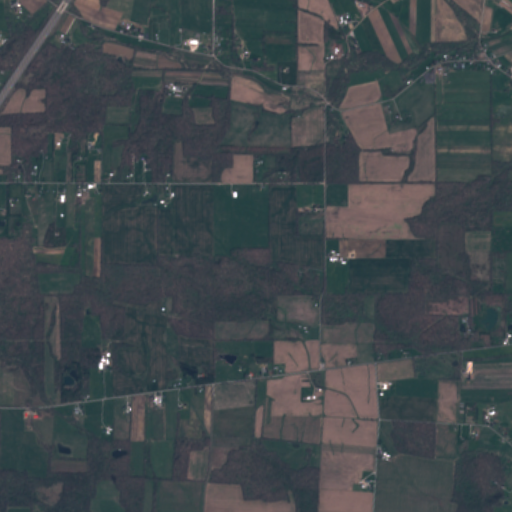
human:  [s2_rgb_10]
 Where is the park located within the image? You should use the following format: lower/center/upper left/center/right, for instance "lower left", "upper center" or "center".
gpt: The park is located in the upper left of the image.
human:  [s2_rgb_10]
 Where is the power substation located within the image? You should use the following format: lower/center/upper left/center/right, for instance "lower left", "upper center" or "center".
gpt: The power substation is located in the lower center of the image.
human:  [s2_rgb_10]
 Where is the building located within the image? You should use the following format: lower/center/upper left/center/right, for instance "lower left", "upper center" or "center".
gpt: The building is located in the upper left of the image.
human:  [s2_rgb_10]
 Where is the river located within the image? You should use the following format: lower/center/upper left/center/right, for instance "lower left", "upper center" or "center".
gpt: The river is located in the right of the image.
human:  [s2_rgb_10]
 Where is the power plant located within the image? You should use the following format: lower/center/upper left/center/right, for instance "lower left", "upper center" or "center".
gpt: There is no power plant in the image.